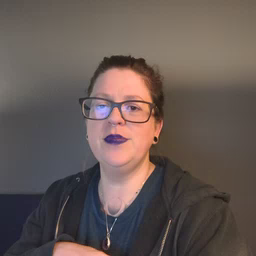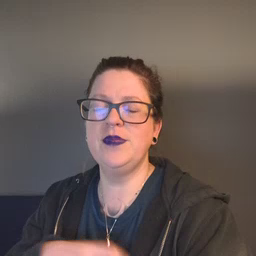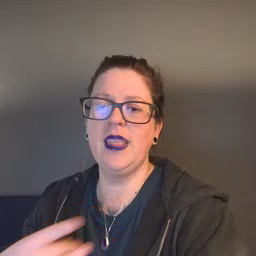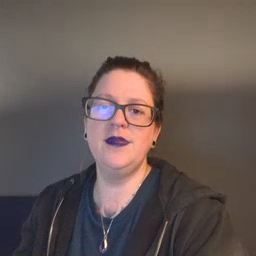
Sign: like